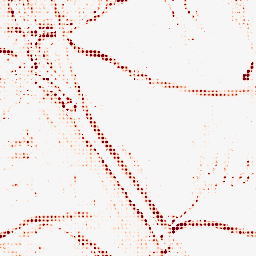
Category: morphological
Decomposition family: morphological_rect
Decomposition parameters: operation: opening
width: 5
height: 10
Upsampling method: sinc_hamming
Upsampling parameters: scale: 8
kernel_size: 4
Upsampling scale: 8